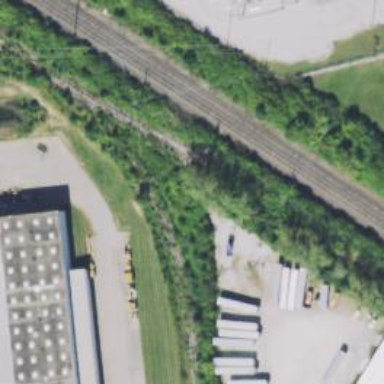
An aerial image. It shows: Disused railway spur line.